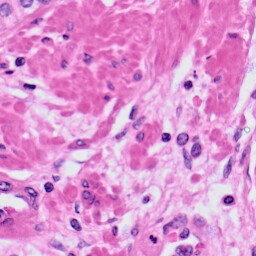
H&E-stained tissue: Prostate